Current action and preconditions to check: path_clear

Your task: For each precondition in the list above, predict whether it will hold at this action.

Consider the current scene as observed from the mobile robot's camera, and analyze the predicted future states of all dynamic agents (e.g., people, animals, vehicles, or any moving entities) within the NEXT SECOND.

IMPORTANT: Only answer "very likely" if you are absolutely certain—based on strong, clear evidence—that a dynamic agent will violate the precondition in the predicted future state. Do NOT answer "very likely" for unlikely, ambiguous, or low-probability risks.

Ask yourself for each precondition: Is there a high probability, with clear and convincing evidence, that the predicted future states of any dynamic agent will interfere with the predicted future state of the currently executing action within the NEXT SECOND, causing that precondition to fail?

Assess the risk level based on these predictions. Use "likely" or "very likely" if motions create a clear risk of interference.

Use "neutral" or "improbable" if agents are nearby but their predicted paths are clearly diverging or non-conflicting.

Failure Risk Categories: "very improbable", "improbable", "neutral", "likely", "very likely"

Answer Format: Output ONLY the probability_of_failure value from these categories: "very improbable", "improbable", "neutral", "likely", "very likely"

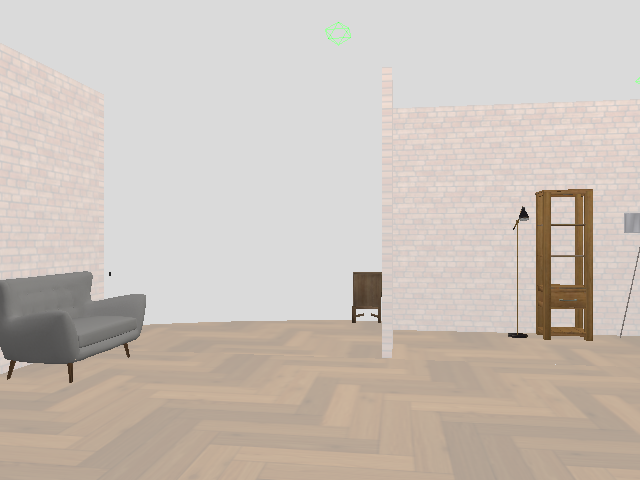

Answer: very improbable